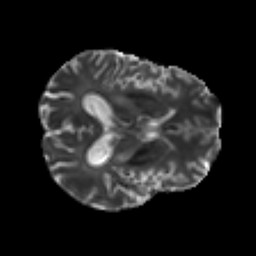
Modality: T2w
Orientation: axial
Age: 46
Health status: ill
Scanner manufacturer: philips
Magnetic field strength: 3 T
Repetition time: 9 s
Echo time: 0.127 s